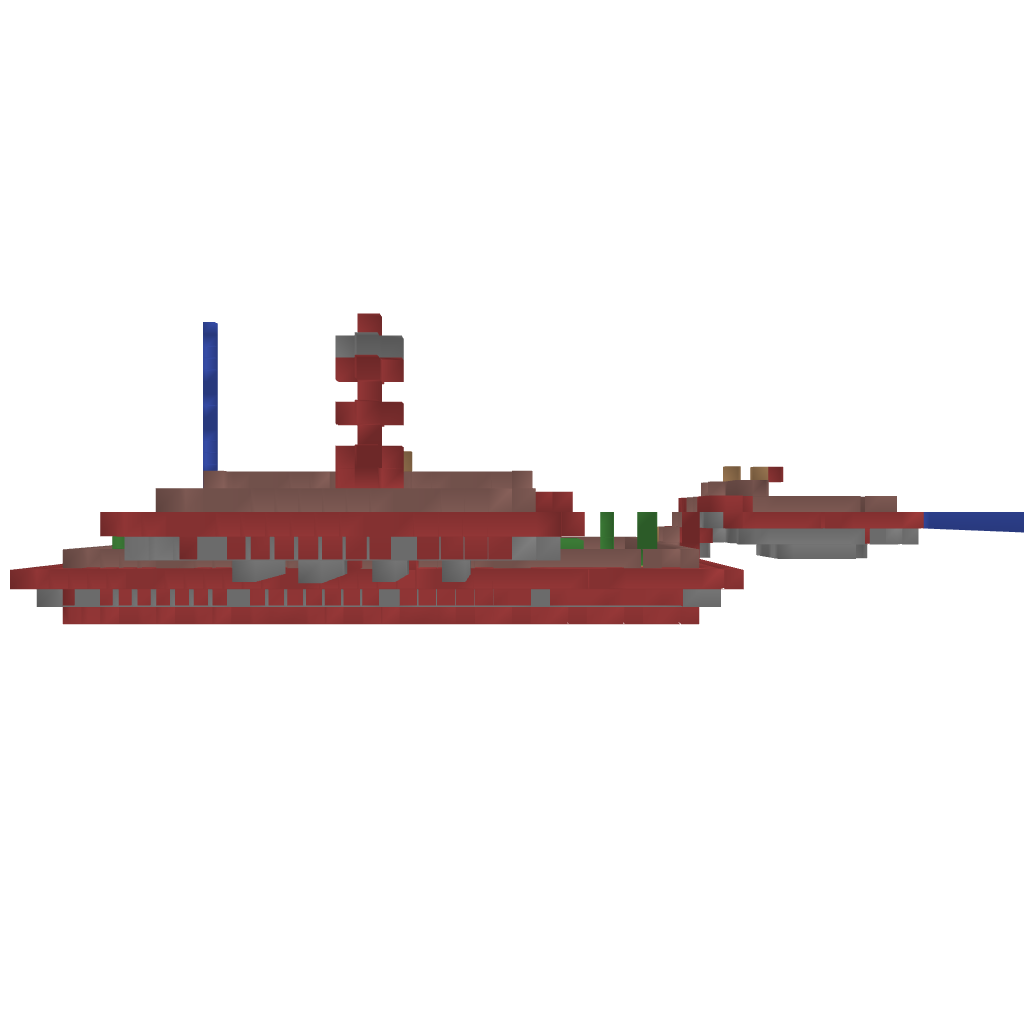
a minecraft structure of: Duckfarm bad low quality